Question: If I run my web application locally everything runs fine.
On the IIS server always a JavaScript error comes up.
JavaScript because I use ASP.NET AJAX with the AjaxControlToolkit & the ToolkitScriptManager.

It throws a http error code 500 (internal server error).
It has to do with the chart control because when I comment the line that adds the control to a panel it runs fine again.
I had to add an httpHandler to the web.config to make the chart control come to life:
'''
<httpHandlers>
<add verb="GET,HEAD,POST" path="ChartImg.axd" type="System.Web.UI.DataVisualization.Charting.ChartHttpHandler, System.Web.DataVisualization, Version=4.0.0.0, Culture=neutral, PublicKeyToken=31bf3856ad364e35" />
</httpHandlers>
'''
My first guess was that the path property is not set correctly for an IIS server. Maybe the write permissions were not given or something like that but I tried different paths without any success.
Any ideas?
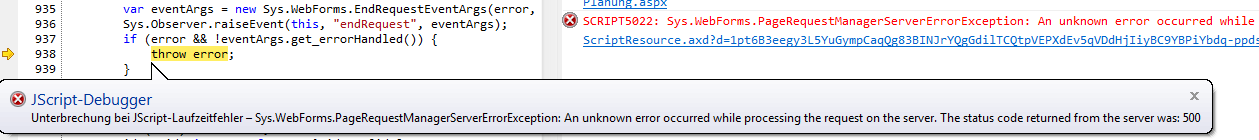
Answer: I decided to upload a non ajaxy web application with nothing but a chart control in it. My hope was to get a "real" exception and I got one.
It was a DirectoryNotExistException and it also provided me the path: "c:\TempImageFiles".
After creating this directory the image file could be generated and showed up again.